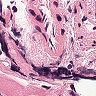
Metastatic tissue present: no